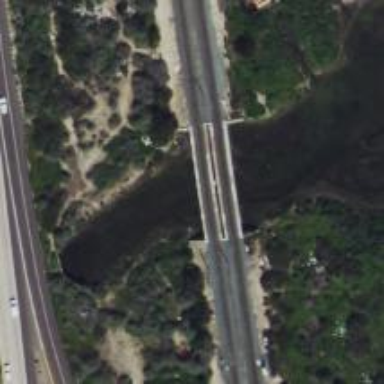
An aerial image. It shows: Bridge for light rail electrified with contact line.